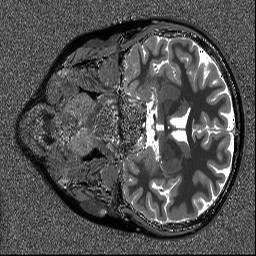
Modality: T1map
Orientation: coronal
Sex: female